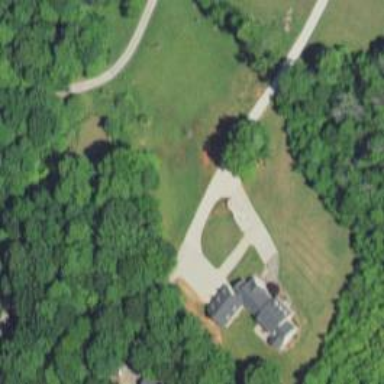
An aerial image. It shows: Driveway leading to service road.